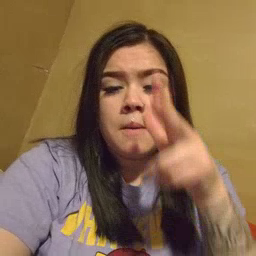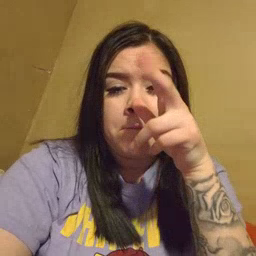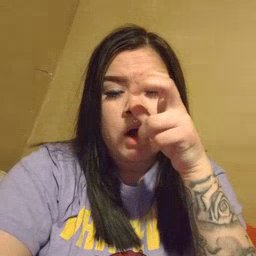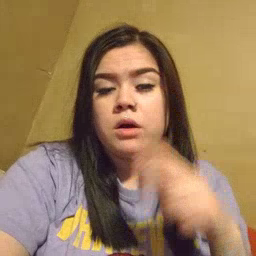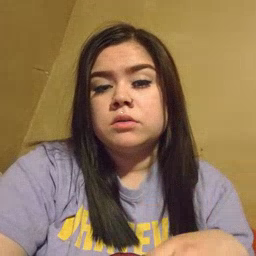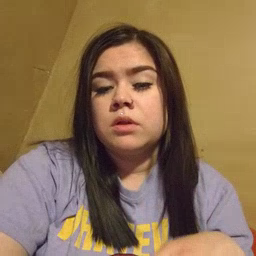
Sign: bug